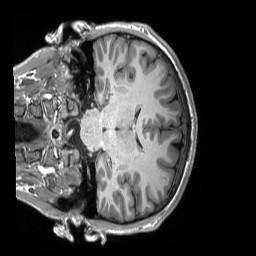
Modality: T1w
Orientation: coronal
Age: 23
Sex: male
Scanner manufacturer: siemens
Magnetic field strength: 3 T
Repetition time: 2.3 s
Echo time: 0.00298 s